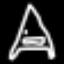
Label: The Eiffel Tower